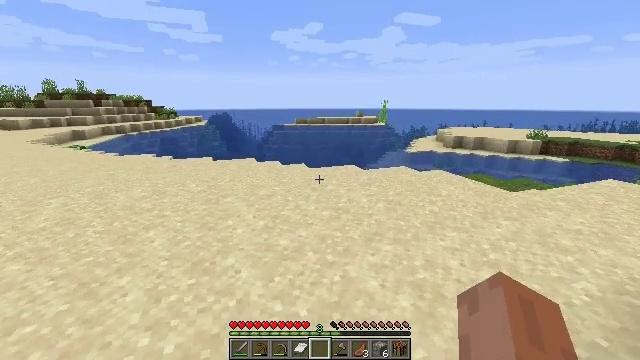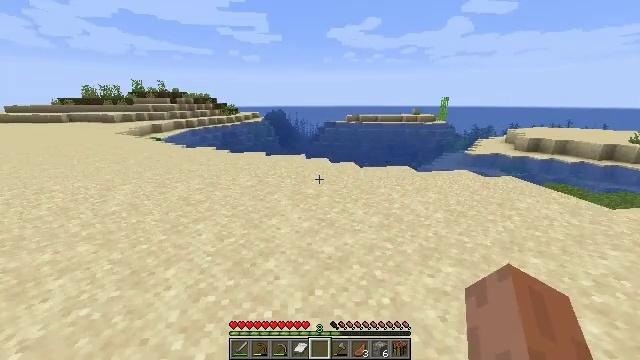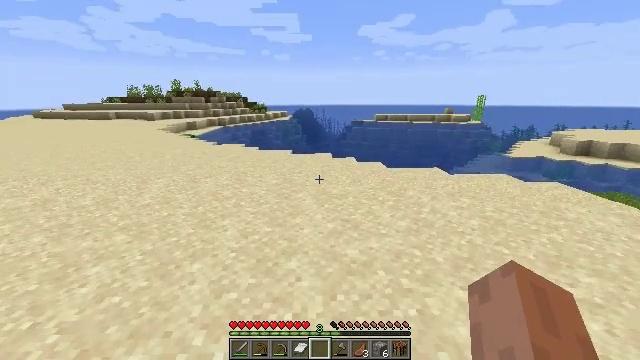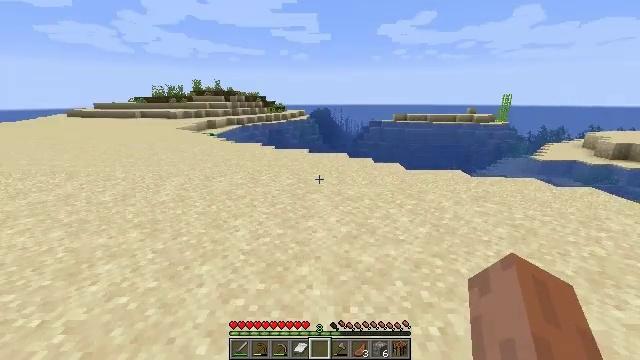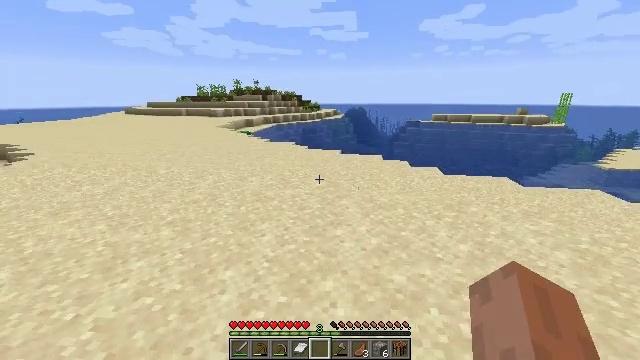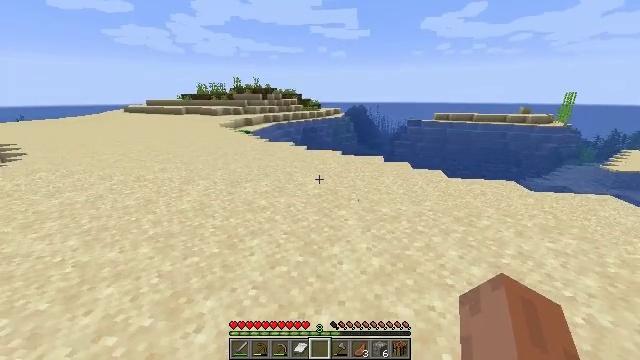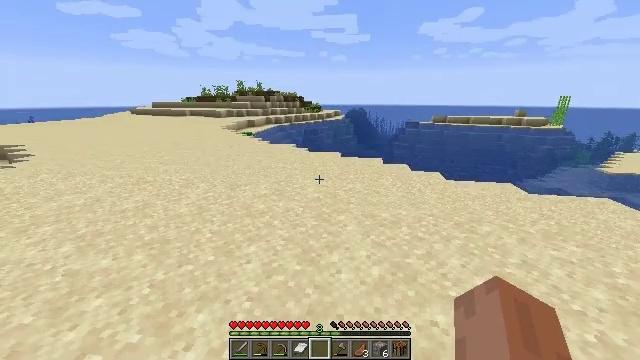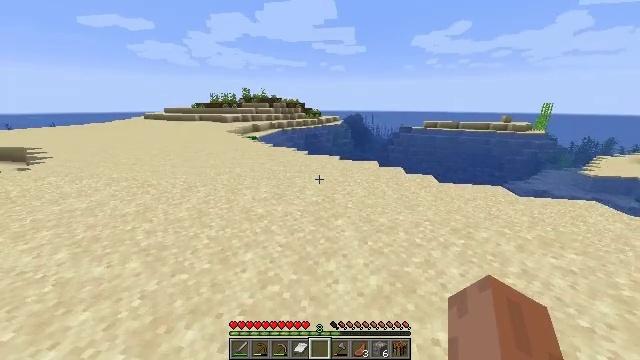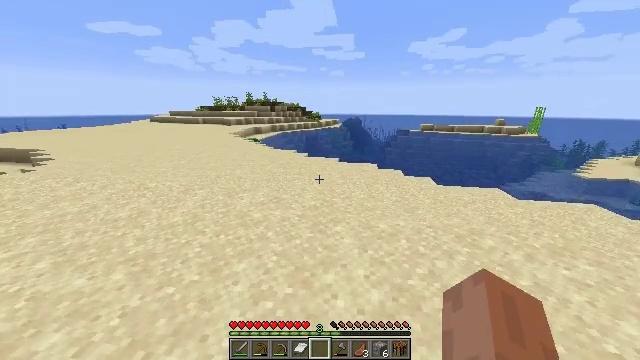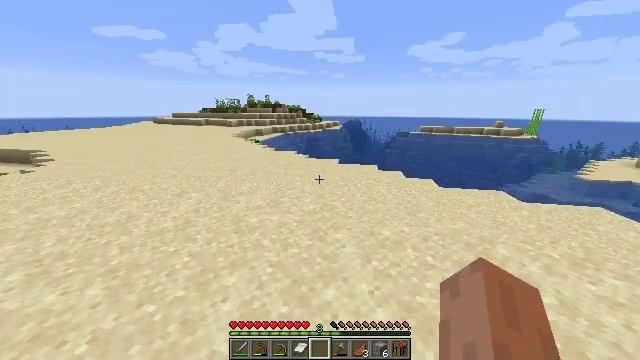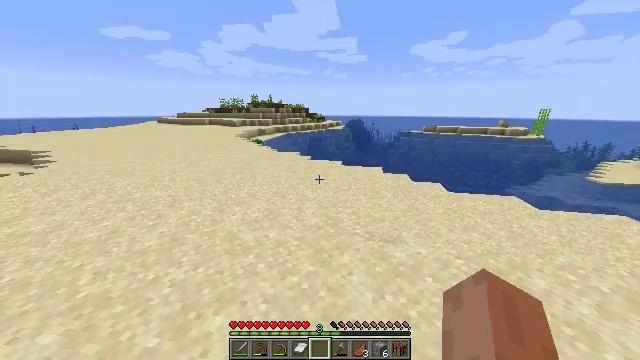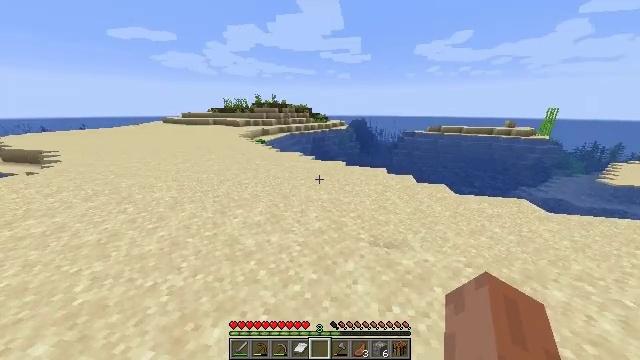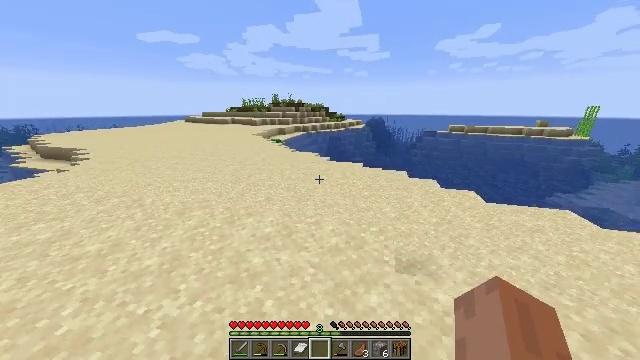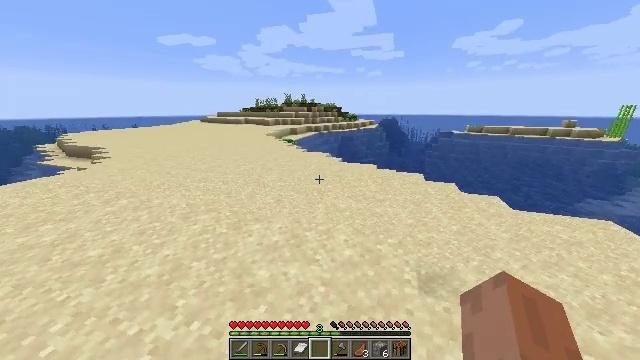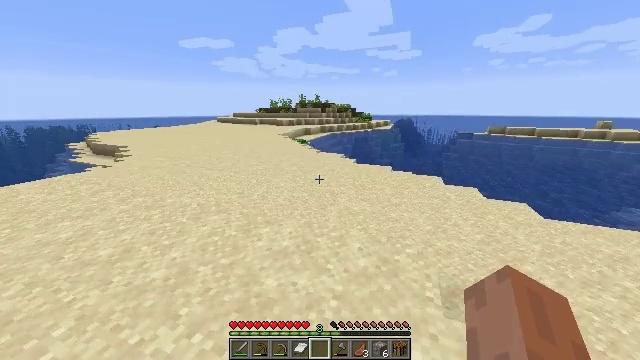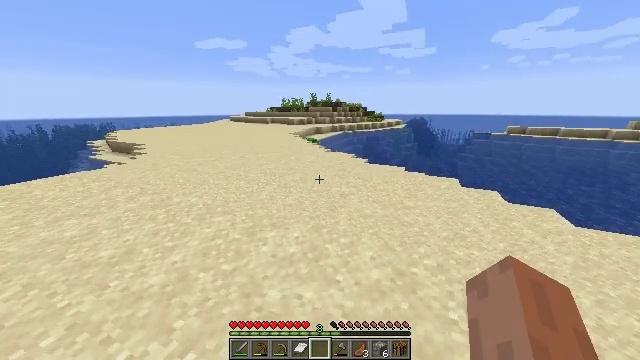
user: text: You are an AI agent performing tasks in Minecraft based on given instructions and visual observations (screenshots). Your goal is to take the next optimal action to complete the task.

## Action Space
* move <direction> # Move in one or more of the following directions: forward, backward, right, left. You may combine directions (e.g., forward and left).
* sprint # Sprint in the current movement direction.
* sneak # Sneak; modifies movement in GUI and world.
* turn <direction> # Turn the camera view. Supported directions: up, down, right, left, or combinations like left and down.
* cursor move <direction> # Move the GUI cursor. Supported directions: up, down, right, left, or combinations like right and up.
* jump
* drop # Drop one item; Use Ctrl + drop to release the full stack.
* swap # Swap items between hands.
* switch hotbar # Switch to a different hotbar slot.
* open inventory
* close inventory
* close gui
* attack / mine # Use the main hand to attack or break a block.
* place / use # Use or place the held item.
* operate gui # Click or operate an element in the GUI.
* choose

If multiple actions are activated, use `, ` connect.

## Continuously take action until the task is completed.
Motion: motion action
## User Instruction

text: Gather sugar cane for crafting.
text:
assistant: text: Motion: move forward, turn left
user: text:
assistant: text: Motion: move forward, turn left
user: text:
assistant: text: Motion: move forward, turn left
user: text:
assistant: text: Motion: move forward, turn left
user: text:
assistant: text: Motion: move forward, sprint
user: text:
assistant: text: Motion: move forward, sprint
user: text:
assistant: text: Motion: move forward, sprint
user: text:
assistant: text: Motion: move forward, sprint
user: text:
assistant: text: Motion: move forward, sprint
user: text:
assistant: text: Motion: move forward, sprint
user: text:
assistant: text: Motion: move forward, sprint
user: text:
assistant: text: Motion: move forward, sprint, turn left
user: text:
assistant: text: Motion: move forward, sprint, turn left
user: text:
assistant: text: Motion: move forward, sprint, turn left
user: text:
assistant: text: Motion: move forward, sprint, turn left
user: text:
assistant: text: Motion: move forward, sprint
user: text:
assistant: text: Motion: move forward, sprint, turn left
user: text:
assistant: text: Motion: move forward, sprint
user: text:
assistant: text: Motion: move forward, sprint
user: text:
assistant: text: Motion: move forward, sprint
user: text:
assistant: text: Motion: move forward, sprint
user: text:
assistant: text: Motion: move forward, sprint
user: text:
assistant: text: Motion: move forward, sprint
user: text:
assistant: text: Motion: move forward, sprint
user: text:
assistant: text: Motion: move forward, sprint
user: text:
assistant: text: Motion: move forward, sprint
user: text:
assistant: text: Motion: move forward, sprint
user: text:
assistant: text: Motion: move forward, sprint
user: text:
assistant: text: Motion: move forward, sprint
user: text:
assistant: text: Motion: move forward, sprint